Question: I have this code:
'''
wxFile download_xml; //declaration of file
download_xml.Open(wxT("C:\xampp\htdocs\opti-med_kamsoft_osoz\dist\Debug\MinGW-Windows\pobrane_badania\pobrane_badania.xml")); //directory (file is there - I checked)
char buffor[20000];
//Here I download content for the file
bool is_download = LIBRARY.GetDispositionOrder(buffor);
if(is_download)
{
tex_box->AppendText(wxT("OSOZ_GetDispositionMedicalOrder True
"));
//trying to save results
bool is_write_ok = download_xml.Write(buffor,20000);
if (is_write_ok){tex_box->AppendText(wxT("ok
"));}
else {tex_box->AppendText(wxT("fail
"));}
}
'''
The problem is that I get permissions error like this:

I don't understand why? I dont have this file open in any editor/file commander. File is not set for read only, and I gave all permissions to widows users.
Why can this happen?
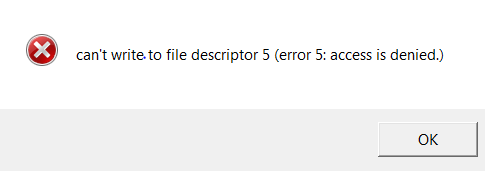
Answer: Default file permission for 'wxFile::Open' is 'wxFile::read' (<URL>.
Try to pass 'wxFile::write' (alternatively: 'wxFile::read_write') as the second argument to your 'Open' function. This will enable your file to be , not just .